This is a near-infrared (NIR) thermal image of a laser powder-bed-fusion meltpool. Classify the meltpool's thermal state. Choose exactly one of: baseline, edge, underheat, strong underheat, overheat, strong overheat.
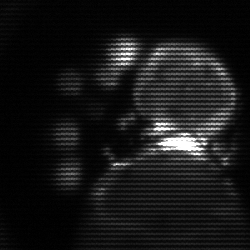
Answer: edge